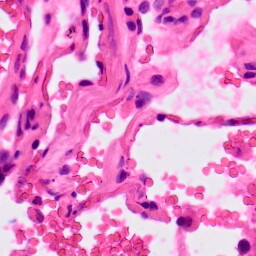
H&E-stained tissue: Lung